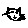
Label: cat